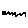
Label: zigzag